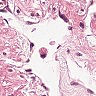
Metastatic tissue present: no